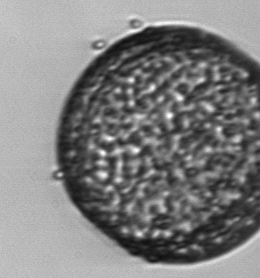
Label: Coscinodiscus